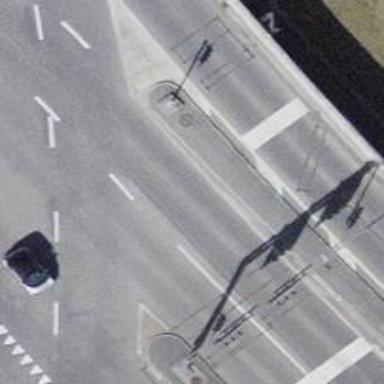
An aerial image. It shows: Road with traffic signals.